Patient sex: M
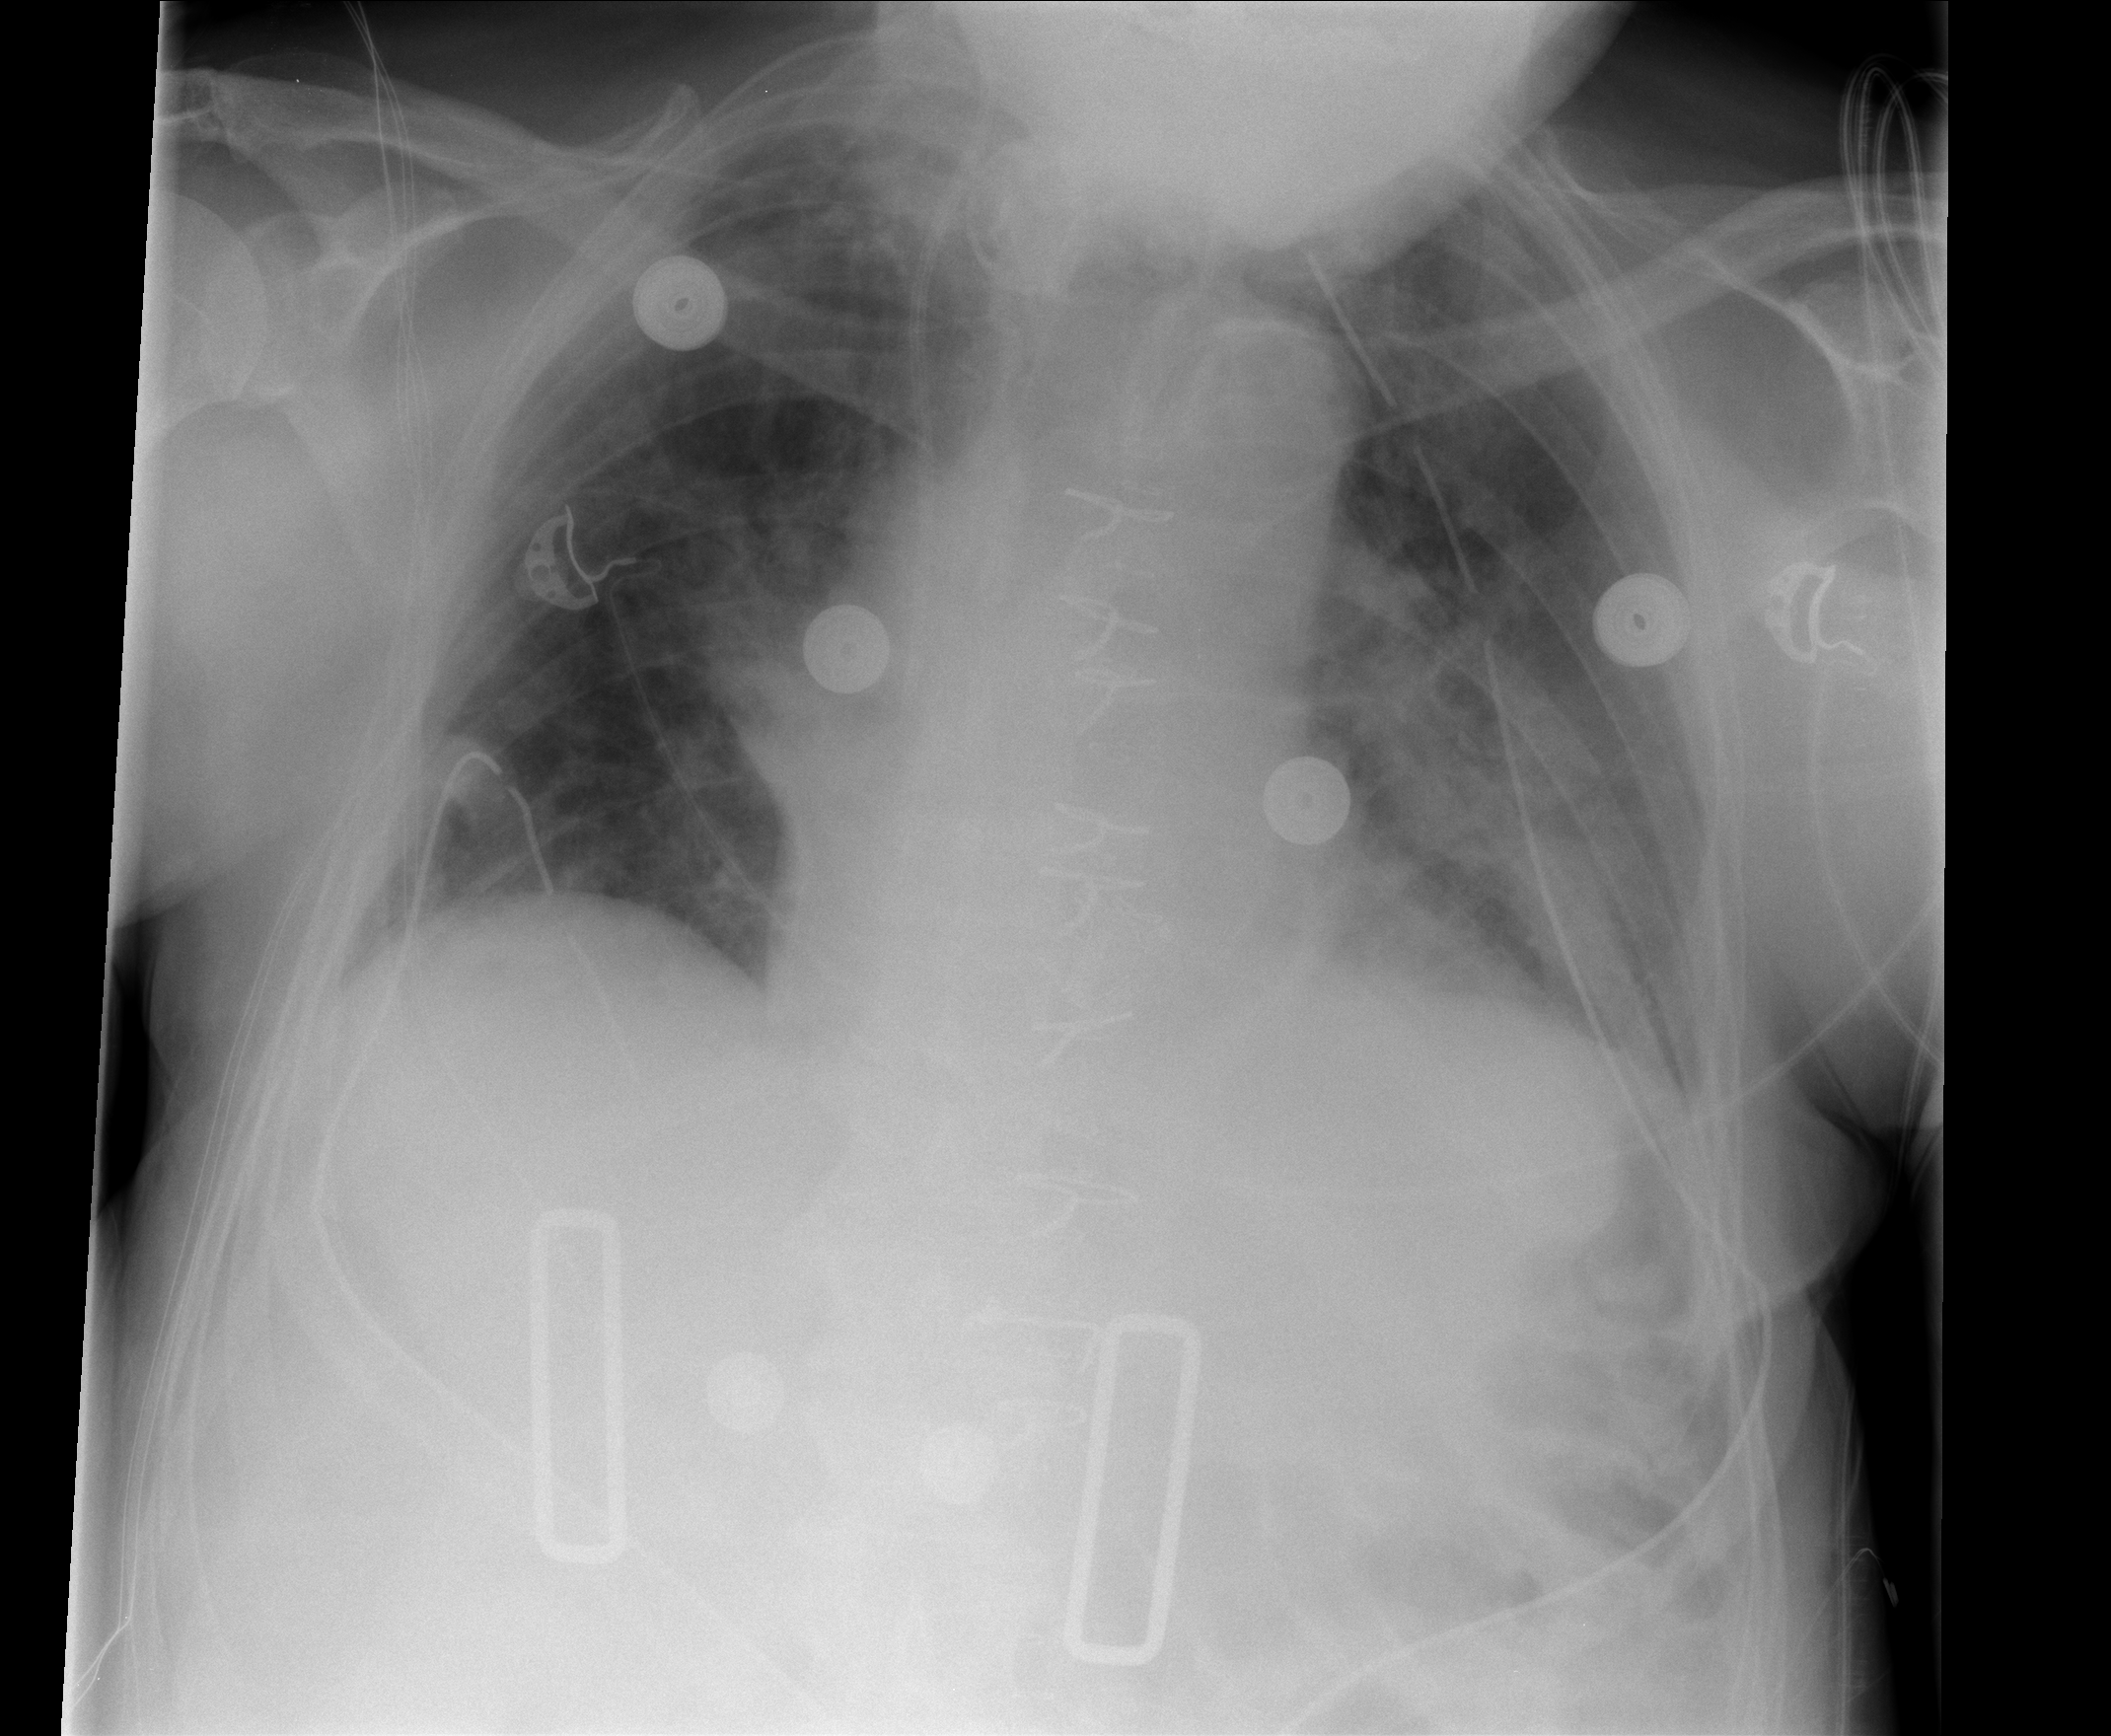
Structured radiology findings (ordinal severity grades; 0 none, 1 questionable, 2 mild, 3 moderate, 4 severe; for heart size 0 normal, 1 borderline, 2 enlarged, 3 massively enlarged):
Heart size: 0
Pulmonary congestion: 3
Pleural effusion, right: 0
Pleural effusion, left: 0
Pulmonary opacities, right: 2
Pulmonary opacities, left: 2
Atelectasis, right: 2
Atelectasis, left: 2